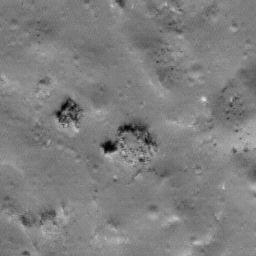
Pit: Lalande 3b
Host crater: Lalande
Host type: impact_melt
Lunar coordinates: latitude -4.533, longitude 351.49